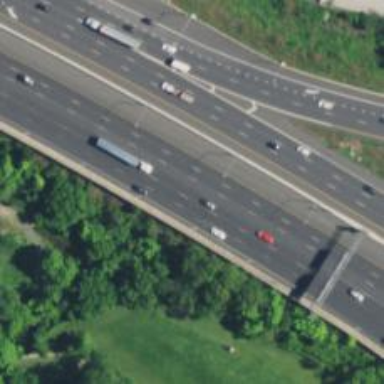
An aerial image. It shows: Motorway junction.